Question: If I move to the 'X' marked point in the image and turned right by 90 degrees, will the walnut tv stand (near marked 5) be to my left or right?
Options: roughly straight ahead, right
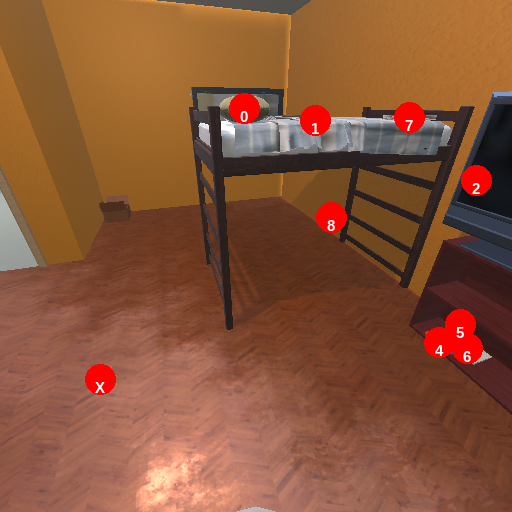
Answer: roughly straight ahead